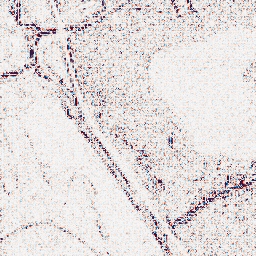
Category: wavelet
Decomposition family: wavelet_reverse_biorthogonal
Decomposition parameters: wavelet: rbio1.3
level: 1
Upsampling method: bilinear
Upsampling parameters: scale: 2
Upsampling scale: 2